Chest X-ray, PA view. Patient: 52 years old, sex M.
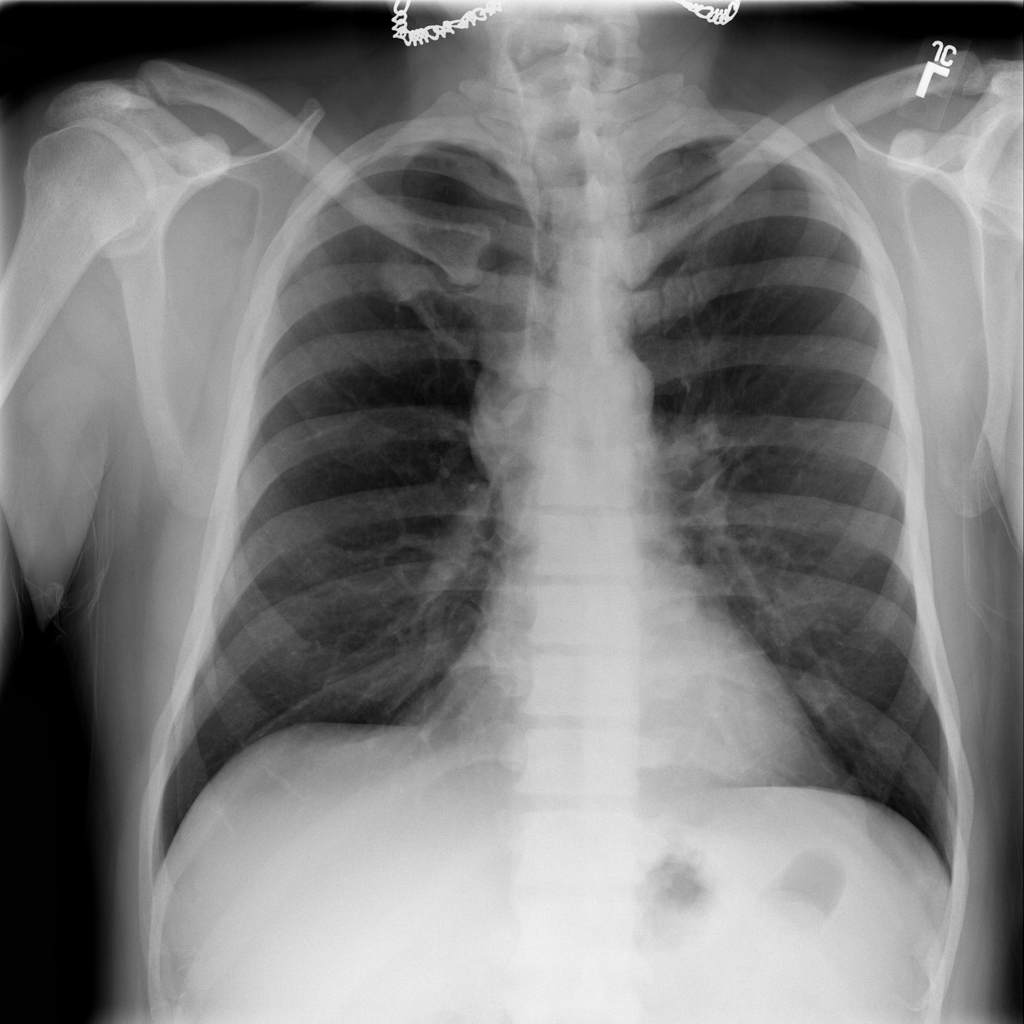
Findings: No Finding